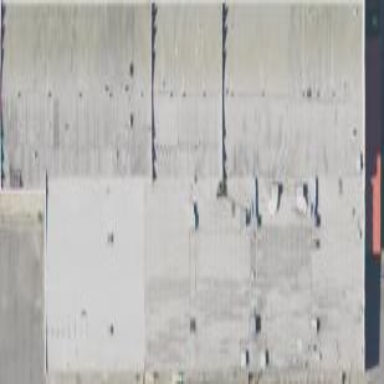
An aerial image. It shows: Warehouse.